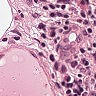
Metastatic tissue present: no